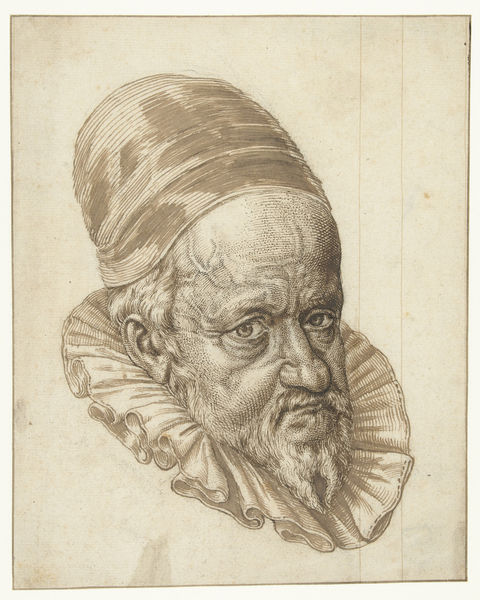
Titel: Portret van Sigismund Feyerabend
Künstler: Theodor de Bry
Standort: Amsterdam
Institution: Rijksmuseum
Schlagwörter: hat, people, white, black, collar, face, gray, grey, hair, lace, nose, old, painting, portrait, print, brown, man, ear, head, eyes, drawing, bust, expression, brow, cap, chin, mouth, wrinkles, etching, sketch, beard, person, human, front, ears, engraving, postcard, eye, lips, eyebrows, orient, tan, forehead, goatee, faded, mustache, moustache, sepia, pointed, turban, hate, serious, dad, ruffle, brows, michelangelo, veins, headpiece, scowl, copper engraving, lids, vein, moustage, mosstage, bunarroti, headwear, frizz, arteries, senie, neck-up